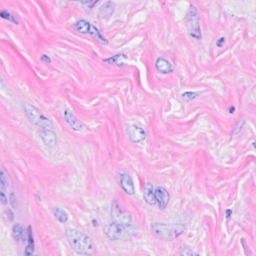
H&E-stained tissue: Breast